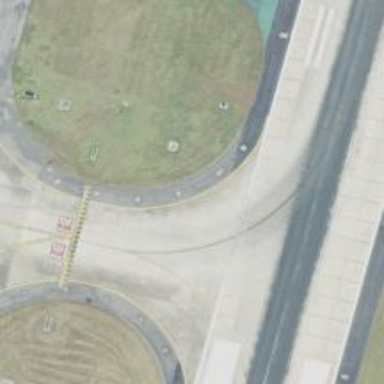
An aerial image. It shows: View of taxiway at the airport.